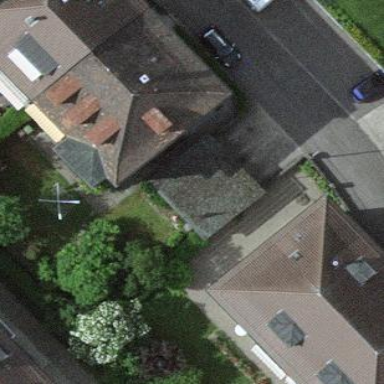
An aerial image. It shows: Group of garages.